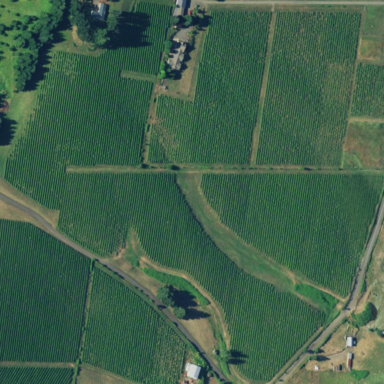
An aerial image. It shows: Beautiful vineyard in the countryside.